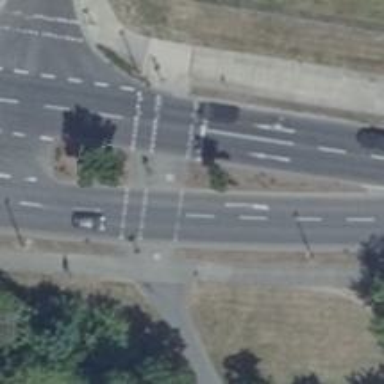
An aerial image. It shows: Path with asphalt surface. The path is suitable for cycling and walking.